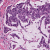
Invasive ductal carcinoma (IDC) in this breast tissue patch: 0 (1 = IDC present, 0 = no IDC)